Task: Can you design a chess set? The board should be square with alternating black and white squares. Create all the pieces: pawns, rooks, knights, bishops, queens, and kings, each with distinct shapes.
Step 2277:
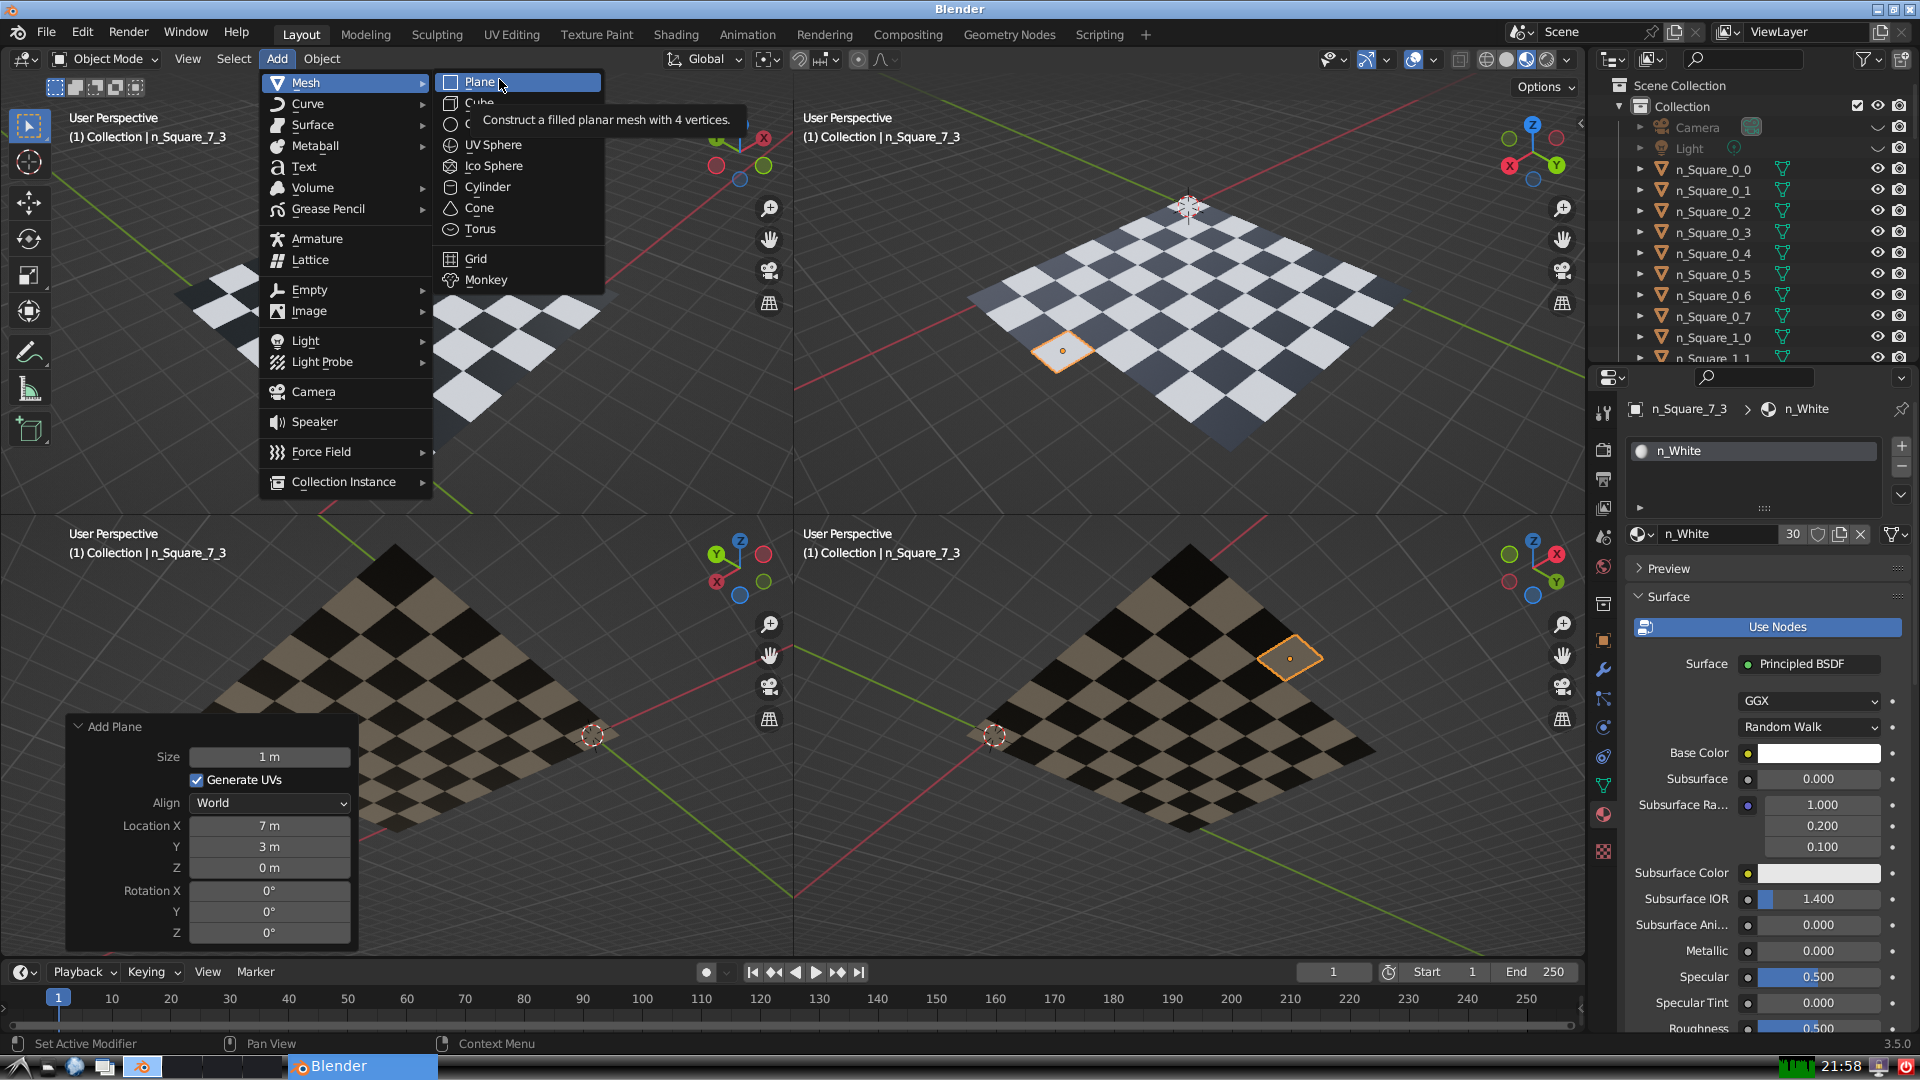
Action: click: no